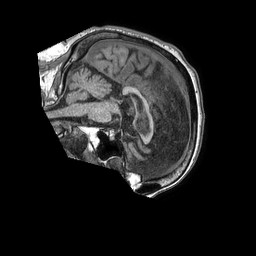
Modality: T1w
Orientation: sagittal
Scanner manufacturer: philips
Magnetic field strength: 1.5 T
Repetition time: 0.007676 s
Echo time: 0.003501 s